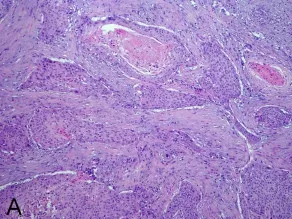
Micrographs of liver mass in intraoperative histological examination. (A) Intraoperative tumor tissue showed the tumor mass was predominantly composed of solid and invasive nests of epidermoid cells with abundant keratinization in desmoplastic stroma. HE staining with original magnification x 400.
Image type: pathology (h&e)